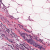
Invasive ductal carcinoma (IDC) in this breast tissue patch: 1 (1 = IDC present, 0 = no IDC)